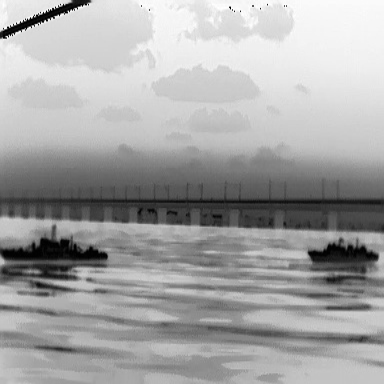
There are two warships in the infrared image.